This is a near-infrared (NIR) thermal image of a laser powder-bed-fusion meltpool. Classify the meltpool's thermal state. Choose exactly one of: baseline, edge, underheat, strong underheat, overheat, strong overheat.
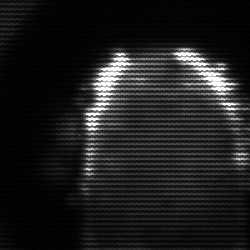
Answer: baseline